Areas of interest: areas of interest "Park Square"
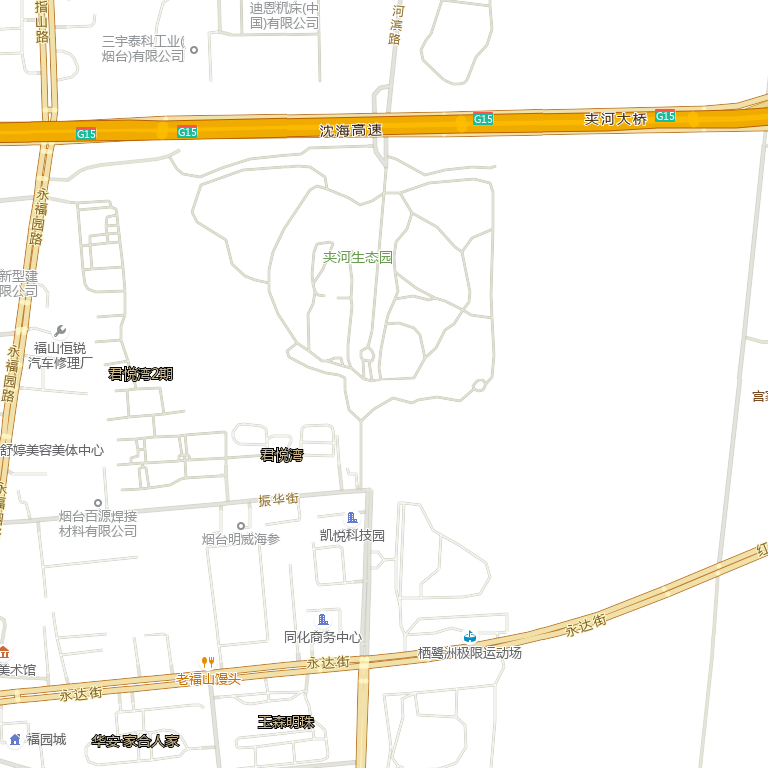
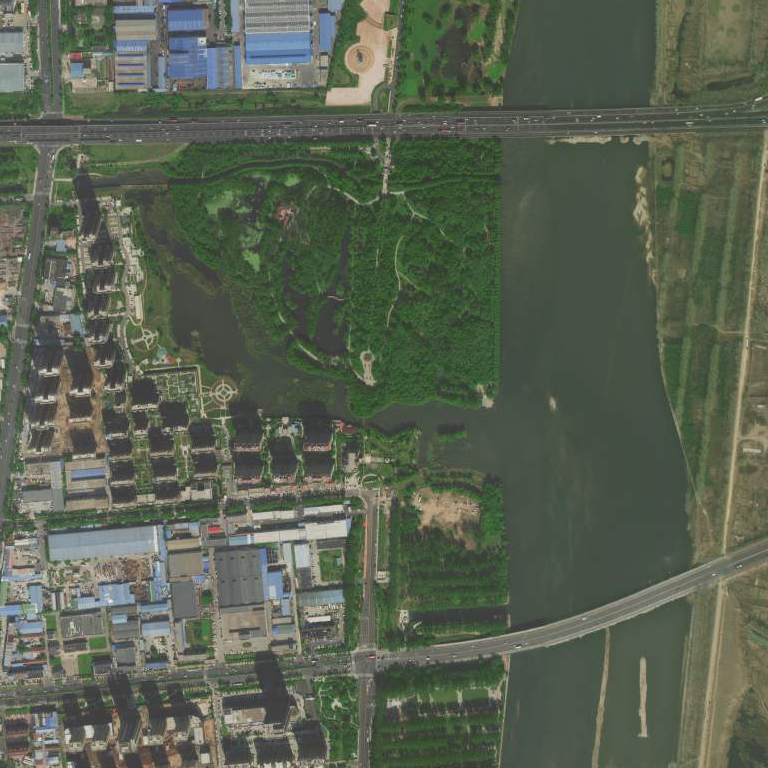